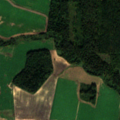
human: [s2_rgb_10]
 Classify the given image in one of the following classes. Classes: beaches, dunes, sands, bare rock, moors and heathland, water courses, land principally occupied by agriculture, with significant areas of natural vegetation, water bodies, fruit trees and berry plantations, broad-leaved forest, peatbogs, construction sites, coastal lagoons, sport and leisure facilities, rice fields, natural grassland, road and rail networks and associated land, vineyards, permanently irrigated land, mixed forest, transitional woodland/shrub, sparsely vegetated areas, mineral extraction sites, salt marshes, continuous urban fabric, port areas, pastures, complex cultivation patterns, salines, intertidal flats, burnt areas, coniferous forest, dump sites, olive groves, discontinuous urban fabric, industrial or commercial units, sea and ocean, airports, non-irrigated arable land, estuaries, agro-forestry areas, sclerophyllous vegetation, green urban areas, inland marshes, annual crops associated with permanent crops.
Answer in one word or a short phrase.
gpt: non-irrigated arable land, broad-leaved forest